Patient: sex M, age 67
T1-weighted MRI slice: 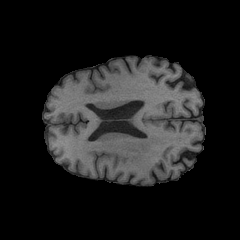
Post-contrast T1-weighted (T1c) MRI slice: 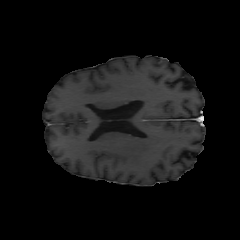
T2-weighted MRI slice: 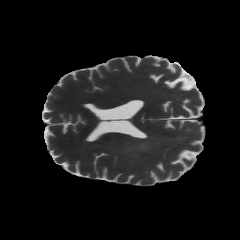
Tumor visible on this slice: yes
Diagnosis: Glioblastoma, IDH-wildtype
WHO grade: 4